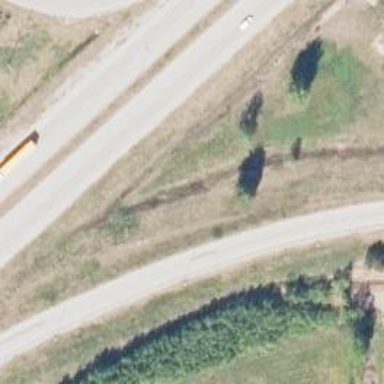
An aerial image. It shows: Trunk link highway with asphalt surface.